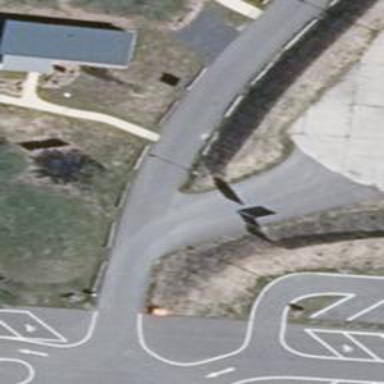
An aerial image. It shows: Asphalt service road.